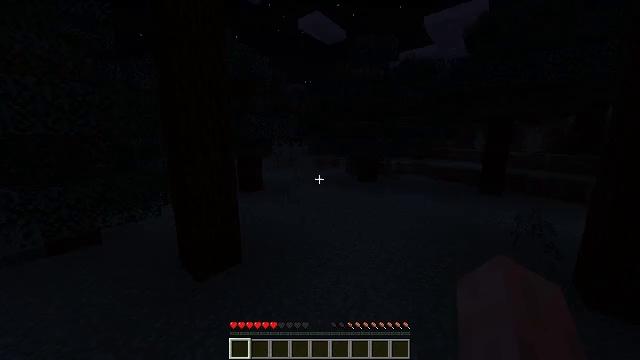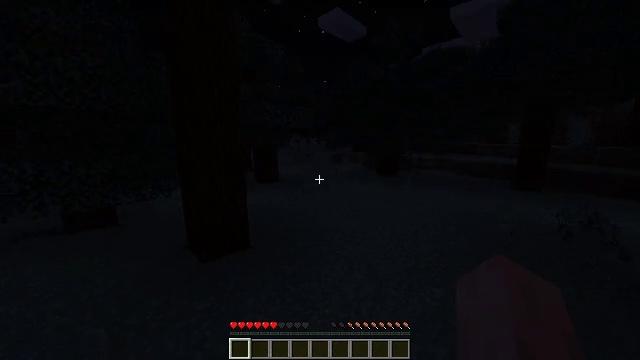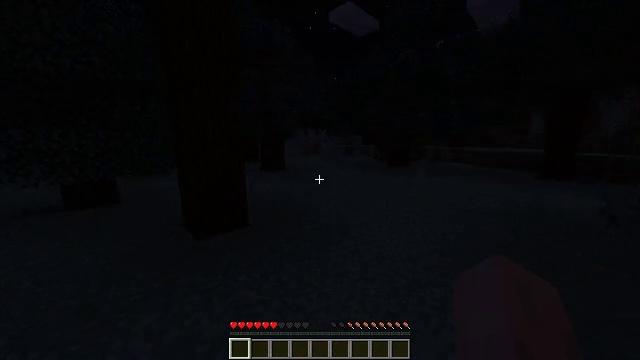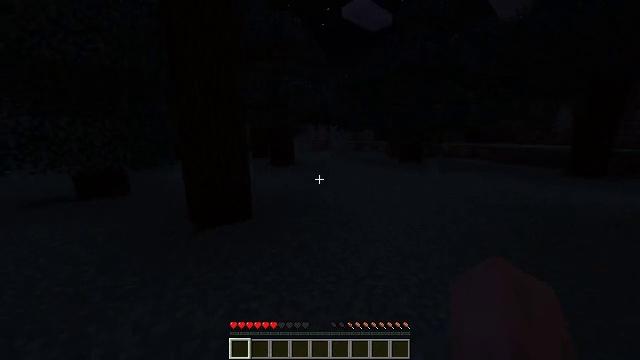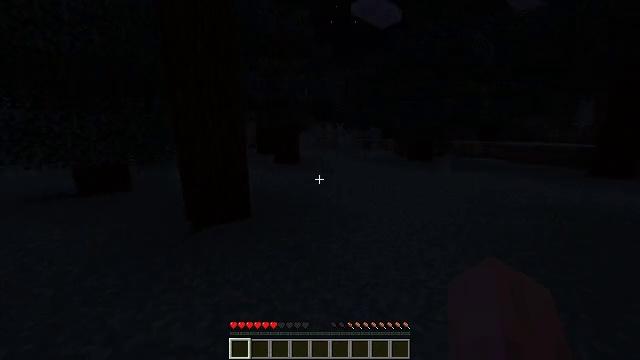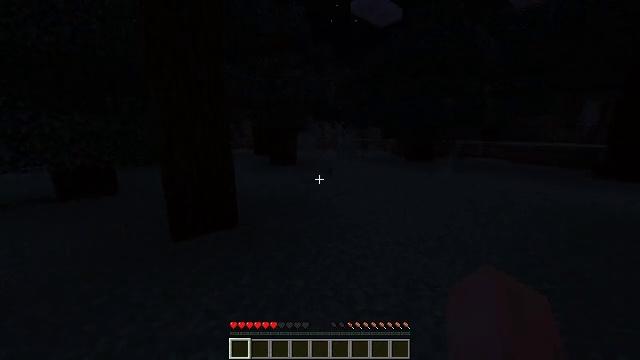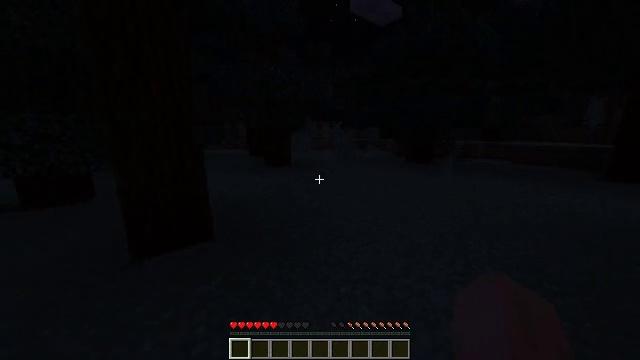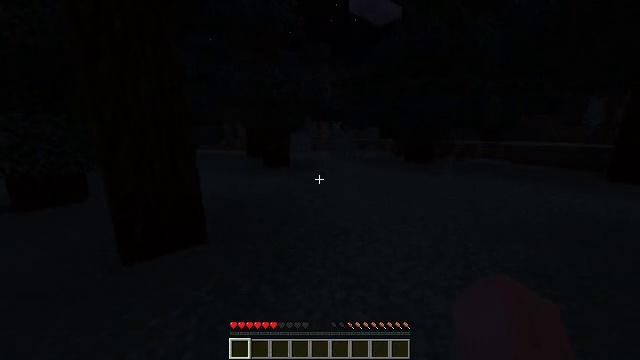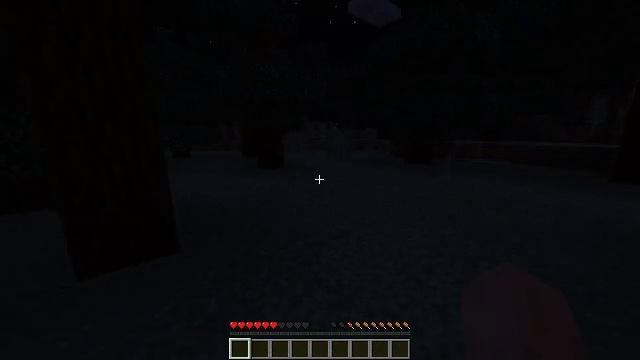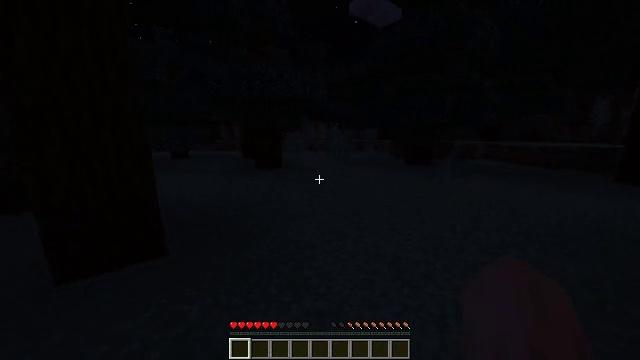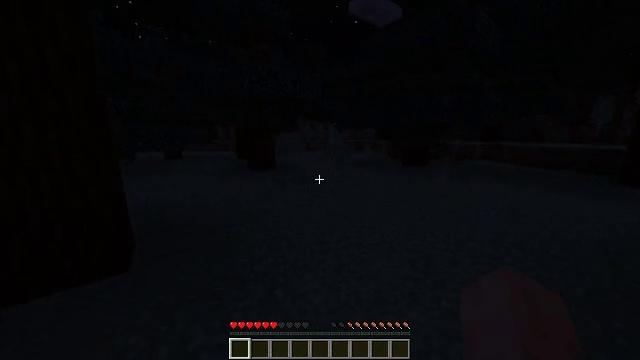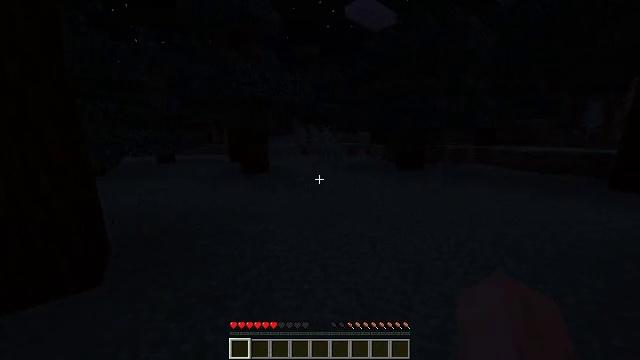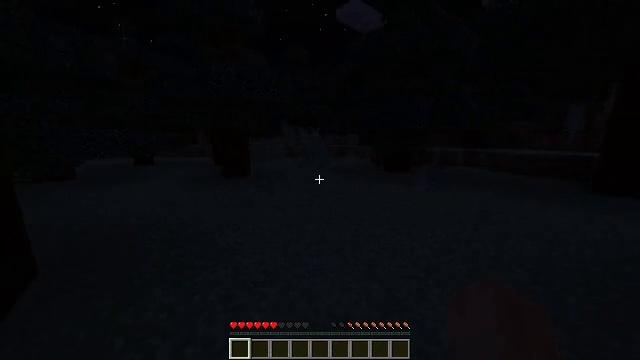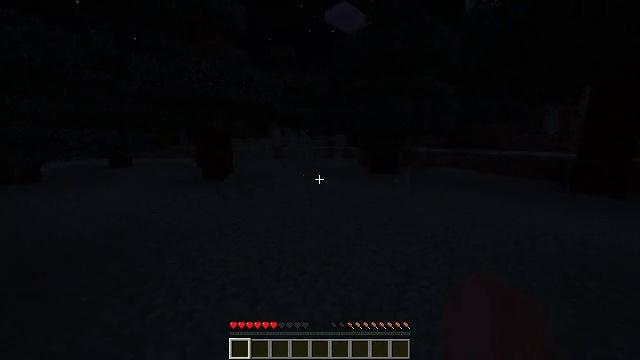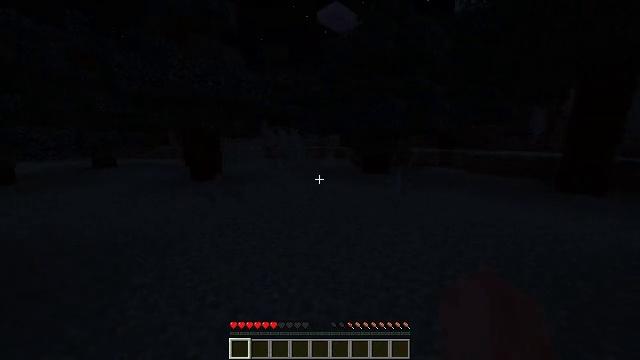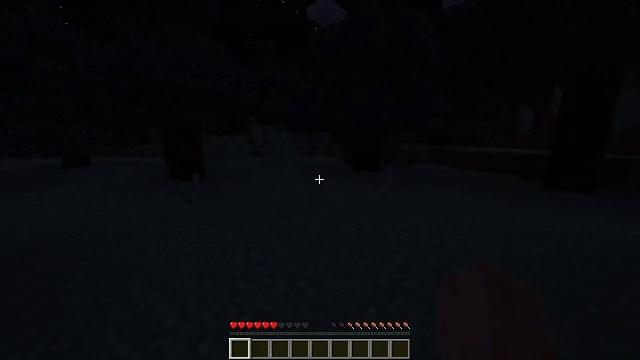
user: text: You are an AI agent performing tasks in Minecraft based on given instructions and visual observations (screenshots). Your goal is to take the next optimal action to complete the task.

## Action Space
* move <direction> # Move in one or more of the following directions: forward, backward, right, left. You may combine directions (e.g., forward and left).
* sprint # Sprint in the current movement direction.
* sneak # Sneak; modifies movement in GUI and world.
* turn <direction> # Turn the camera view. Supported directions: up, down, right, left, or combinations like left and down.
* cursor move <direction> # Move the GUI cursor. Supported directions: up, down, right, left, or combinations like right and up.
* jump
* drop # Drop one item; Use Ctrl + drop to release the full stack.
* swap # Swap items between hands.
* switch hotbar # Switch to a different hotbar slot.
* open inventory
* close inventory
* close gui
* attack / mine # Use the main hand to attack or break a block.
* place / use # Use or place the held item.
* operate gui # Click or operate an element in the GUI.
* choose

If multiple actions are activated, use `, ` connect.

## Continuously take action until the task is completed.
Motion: motion action
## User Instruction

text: Chop down the red mushroom block.
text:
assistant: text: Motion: move forward, sprint, turn left
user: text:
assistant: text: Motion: move forward, sprint, turn left
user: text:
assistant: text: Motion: move forward, sprint, turn left
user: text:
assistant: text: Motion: move forward, sprint, turn left
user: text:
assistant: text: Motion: move forward and move right, sprint
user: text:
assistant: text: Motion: move forward and move right, sprint
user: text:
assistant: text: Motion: move forward and move right, sprint
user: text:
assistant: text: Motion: move forward and move right, sprint
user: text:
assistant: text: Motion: move forward and move right, sprint
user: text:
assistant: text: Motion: move forward and move right, sprint
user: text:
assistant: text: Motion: move forward and move right, sprint
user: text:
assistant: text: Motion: move forward and move right, sprint, turn right
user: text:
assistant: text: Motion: move forward and move right, sprint, turn right
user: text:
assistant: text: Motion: move forward, sprint, turn right
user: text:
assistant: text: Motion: move forward, sprint, turn right
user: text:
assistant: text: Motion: move forward, sprint, turn right
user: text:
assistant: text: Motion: move forward, sprint, turn right and down
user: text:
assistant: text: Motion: move forward, sprint, turn right and down
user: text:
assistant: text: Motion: move forward, sprint, turn right
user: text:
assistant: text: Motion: move forward, sprint, turn right
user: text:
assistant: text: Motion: move forward, sprint, turn right
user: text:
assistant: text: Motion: move forward, sprint, turn right
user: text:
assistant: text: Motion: move forward, sprint, turn right
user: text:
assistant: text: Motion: move forward, sprint, turn right
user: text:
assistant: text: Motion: move forward, sprint, turn right
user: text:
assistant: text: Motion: move forward, sprint
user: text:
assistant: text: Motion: move forward, sprint
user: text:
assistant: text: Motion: move forward, sprint, turn right
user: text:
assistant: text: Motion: move forward, sprint, turn right
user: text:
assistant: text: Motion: move forward, sprint, turn right